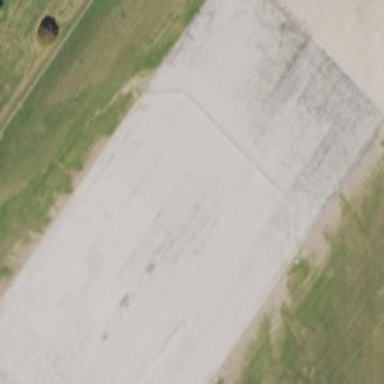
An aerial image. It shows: View of taxiway at the airport.